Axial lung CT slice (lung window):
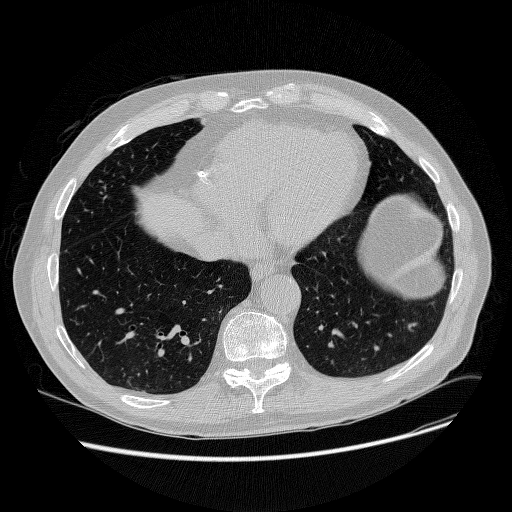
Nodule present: no